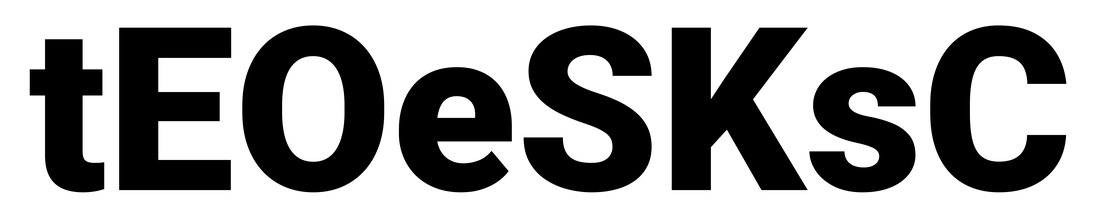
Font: Roboto_Black